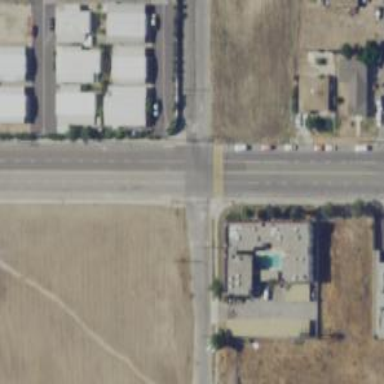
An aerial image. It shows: Stop road.